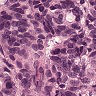
Metastatic tissue present: yes